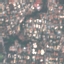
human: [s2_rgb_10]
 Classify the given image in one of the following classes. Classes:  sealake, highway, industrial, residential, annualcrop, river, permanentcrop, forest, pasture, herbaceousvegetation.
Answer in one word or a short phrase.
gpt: Residential